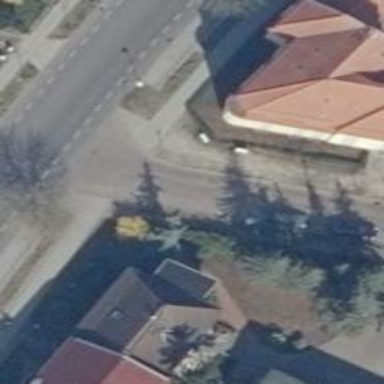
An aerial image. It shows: Residential road with lane for parking on the right.